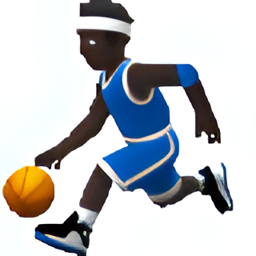
Name: man with ball type 6
Emoji: ⛹🏿‍♂️
Group: People & Body
Sub-group: person-sport